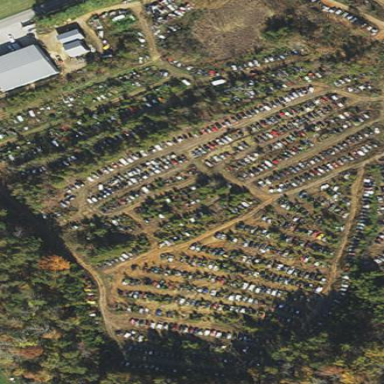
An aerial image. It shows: Scrap yard situated in industrial area.